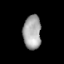
Tissue: skin
Cell type: Epithelial cells
Senescence score: 0.1862
Nuclear area (px): 594
Mean DAPI intensity: 166.535